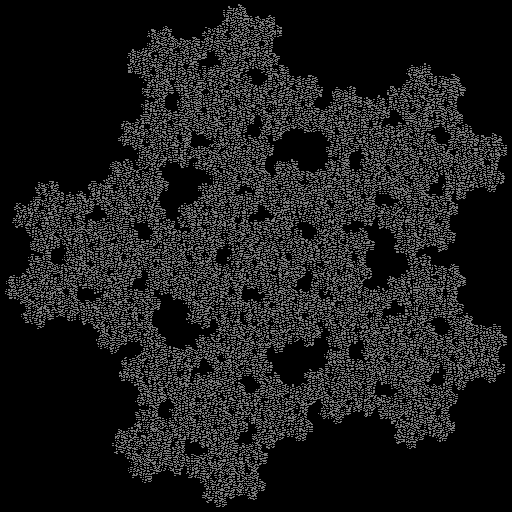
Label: mcWorter_pedigree